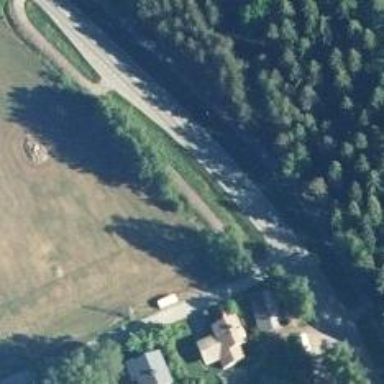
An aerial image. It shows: Asphalt cycleway.